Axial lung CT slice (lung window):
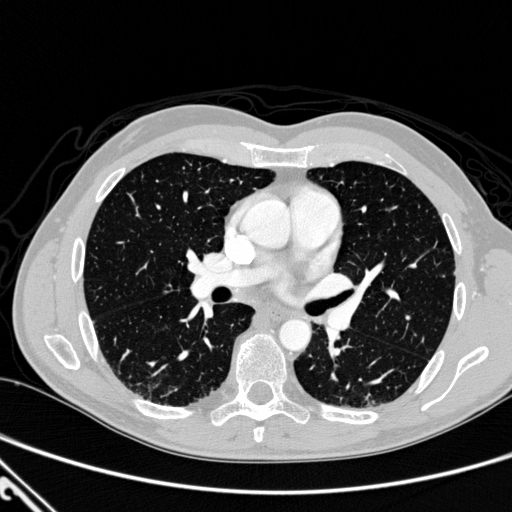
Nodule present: no